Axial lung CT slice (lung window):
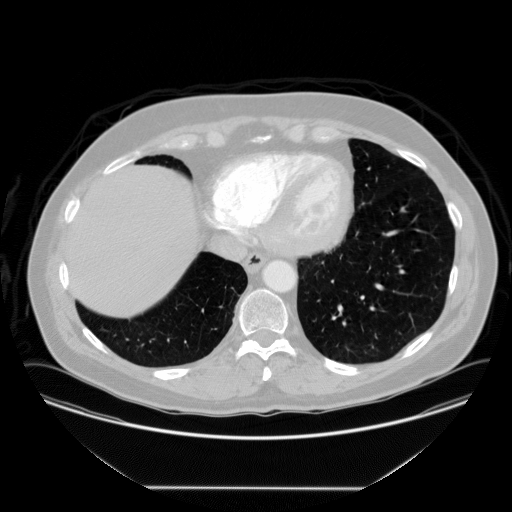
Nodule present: no